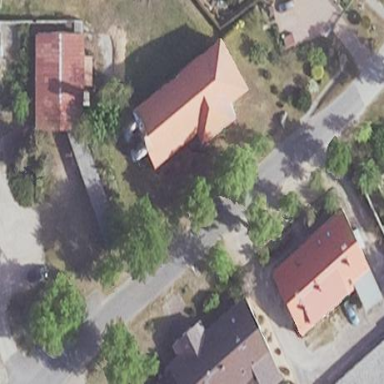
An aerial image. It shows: Historic church building that serves as place of worship.